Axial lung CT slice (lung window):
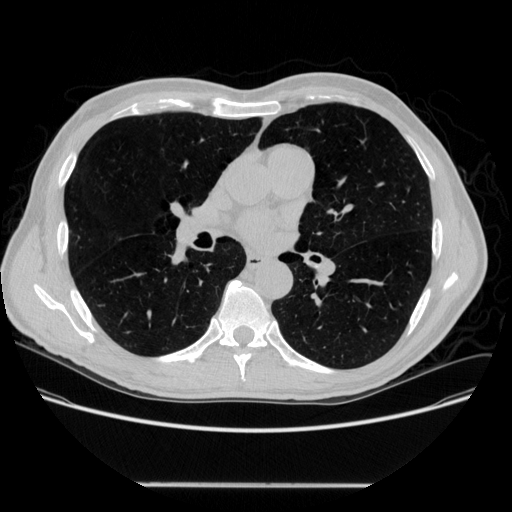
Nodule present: no